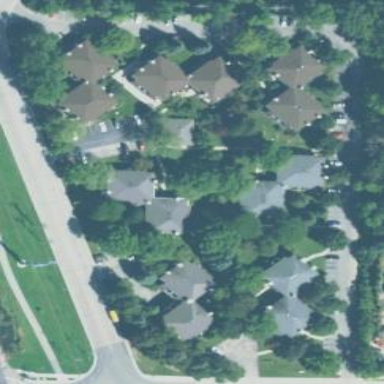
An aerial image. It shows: Condominium in residential area.